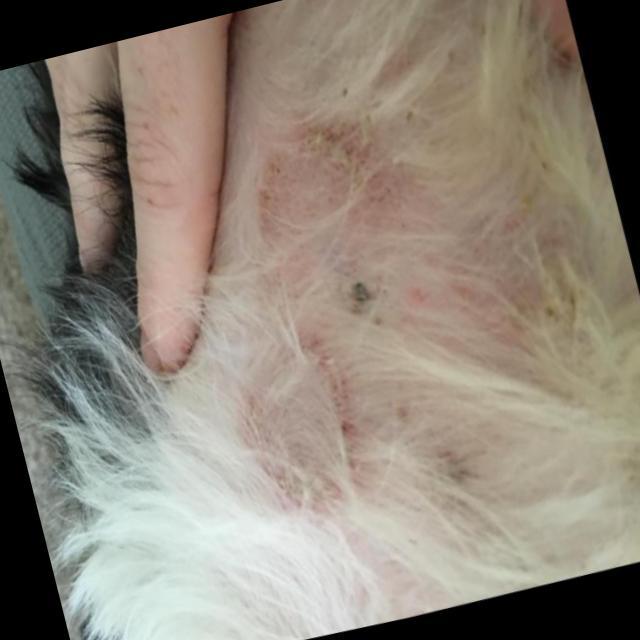
Canine ringworm (Dermatophytosis) — fungal infection caused by Microsporum or Trichophyton. Presents with circular alopecia, scaling, crusting, and broken hairs.